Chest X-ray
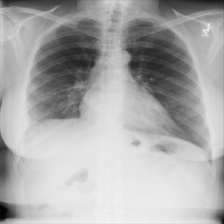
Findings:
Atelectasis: negative
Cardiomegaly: negative
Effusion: negative
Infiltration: negative
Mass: negative
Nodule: negative
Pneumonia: negative
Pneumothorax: positive
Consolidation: negative
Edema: negative
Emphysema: negative
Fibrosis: negative
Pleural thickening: negative
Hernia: negative